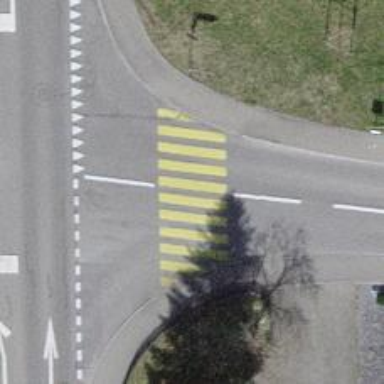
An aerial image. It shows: Uncontrolled zebra crossing on the road.